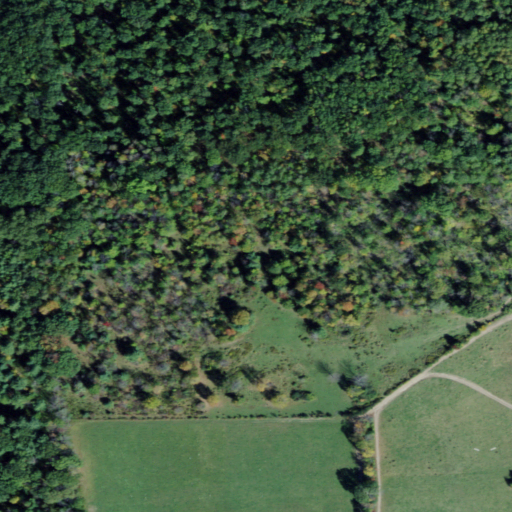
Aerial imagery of mountain in New York named Hardscrabble Hill containing deciduous forest, pasture, and mixed forest